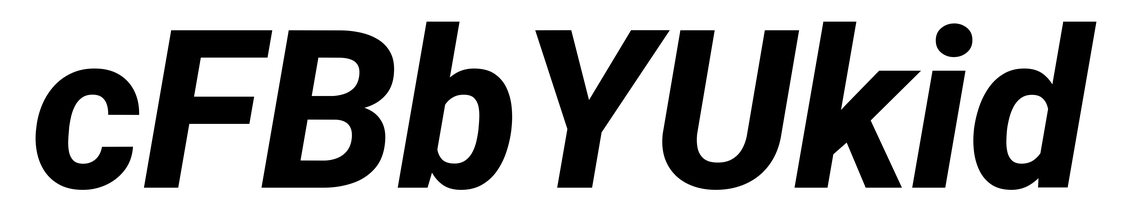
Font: Roboto-Italic_ExtraBold_Italic